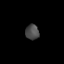
Tissue: lung
Cell type: Myeloid cells
Senescence score: 0.1859
Nuclear area (px): 204
Mean DAPI intensity: 74.059